Question: I'm trying to display a confusion matrix and can't for the life of my figure out why it refuses to display in an appropriate manner. Here's my code:
'''
import numpy as np
import itertools
from sklearn.metrics import confusion_matrix
def plot_confusion_matrix(cm, classes,
normalize=False,
title='Confusion matrix',
cmap=plt.cm.winter):
if normalize:
cm = cm.astype('float') / cm.sum(axis=1)[:, np.newaxis]
plt.imshow(cm, interpolation='nearest', cmap=cmap)
plt.title(title, fontsize=30)
plt.colorbar()
tick_marks = np.arange(len(classes))
plt.xticks(tick_marks, classes, fontsize=20)
plt.yticks(tick_marks, classes, fontsize=20)
fmt = '.2f' if normalize else 'd'
thresh = cm.max() / 2.
for i, j in itertools.product(range(cm.shape[0]), range(cm.shape[1])):
plt.text(j, i, format(cm[i, j], fmt), horizontalalignment="center",
color="white" if cm[i, j] < thresh else "black", fontsize=40)
plt.tight_layout()
plt.ylabel('True label', fontsize=30)
plt.xlabel('Predicted label', fontsize=30)
return plt
cm = confusion_matrix(y_test, y_predicted_counts)
fig = plt.figure(figsize=(10, 10))
plot = plot_confusion_matrix(cm, classes=['Unsure','No','Yes'], normalize=False, title='Confusion matrix')
plt.show()
print(cm)
'''
And this is what is displayed:

Any help would be appreciated. Thanks in advance.
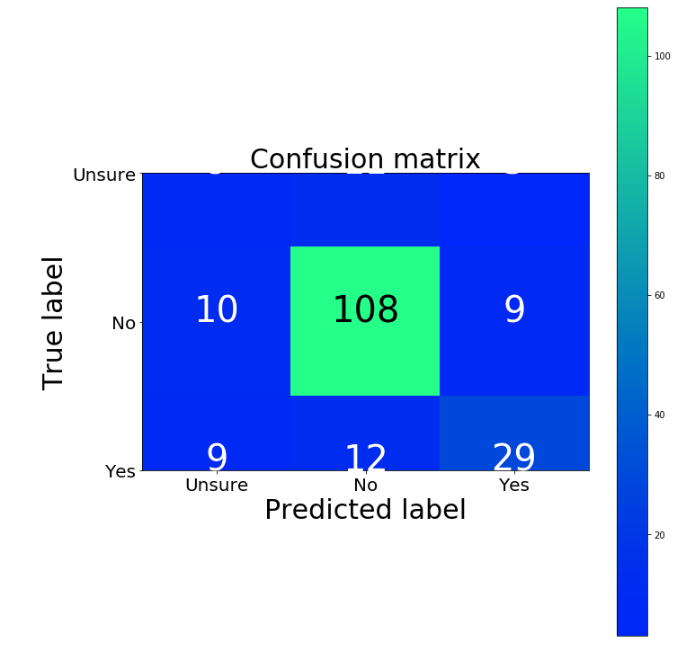
Answer: For the call to <URL>. So the following should do the trick:
'''
plt.imshow(cm, interpolation='nearest', cmap=cmap, origin='lower')
# ^
# |
# added origin='lower' ------------------------------
'''